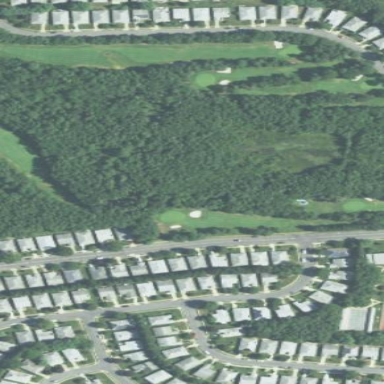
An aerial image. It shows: Golf course.